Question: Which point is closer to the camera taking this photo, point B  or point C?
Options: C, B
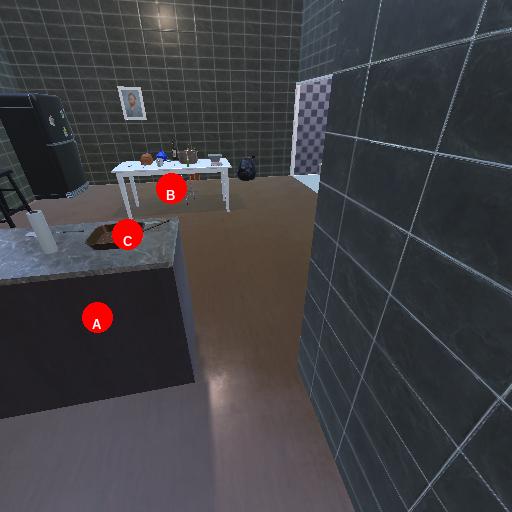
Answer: C